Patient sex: M
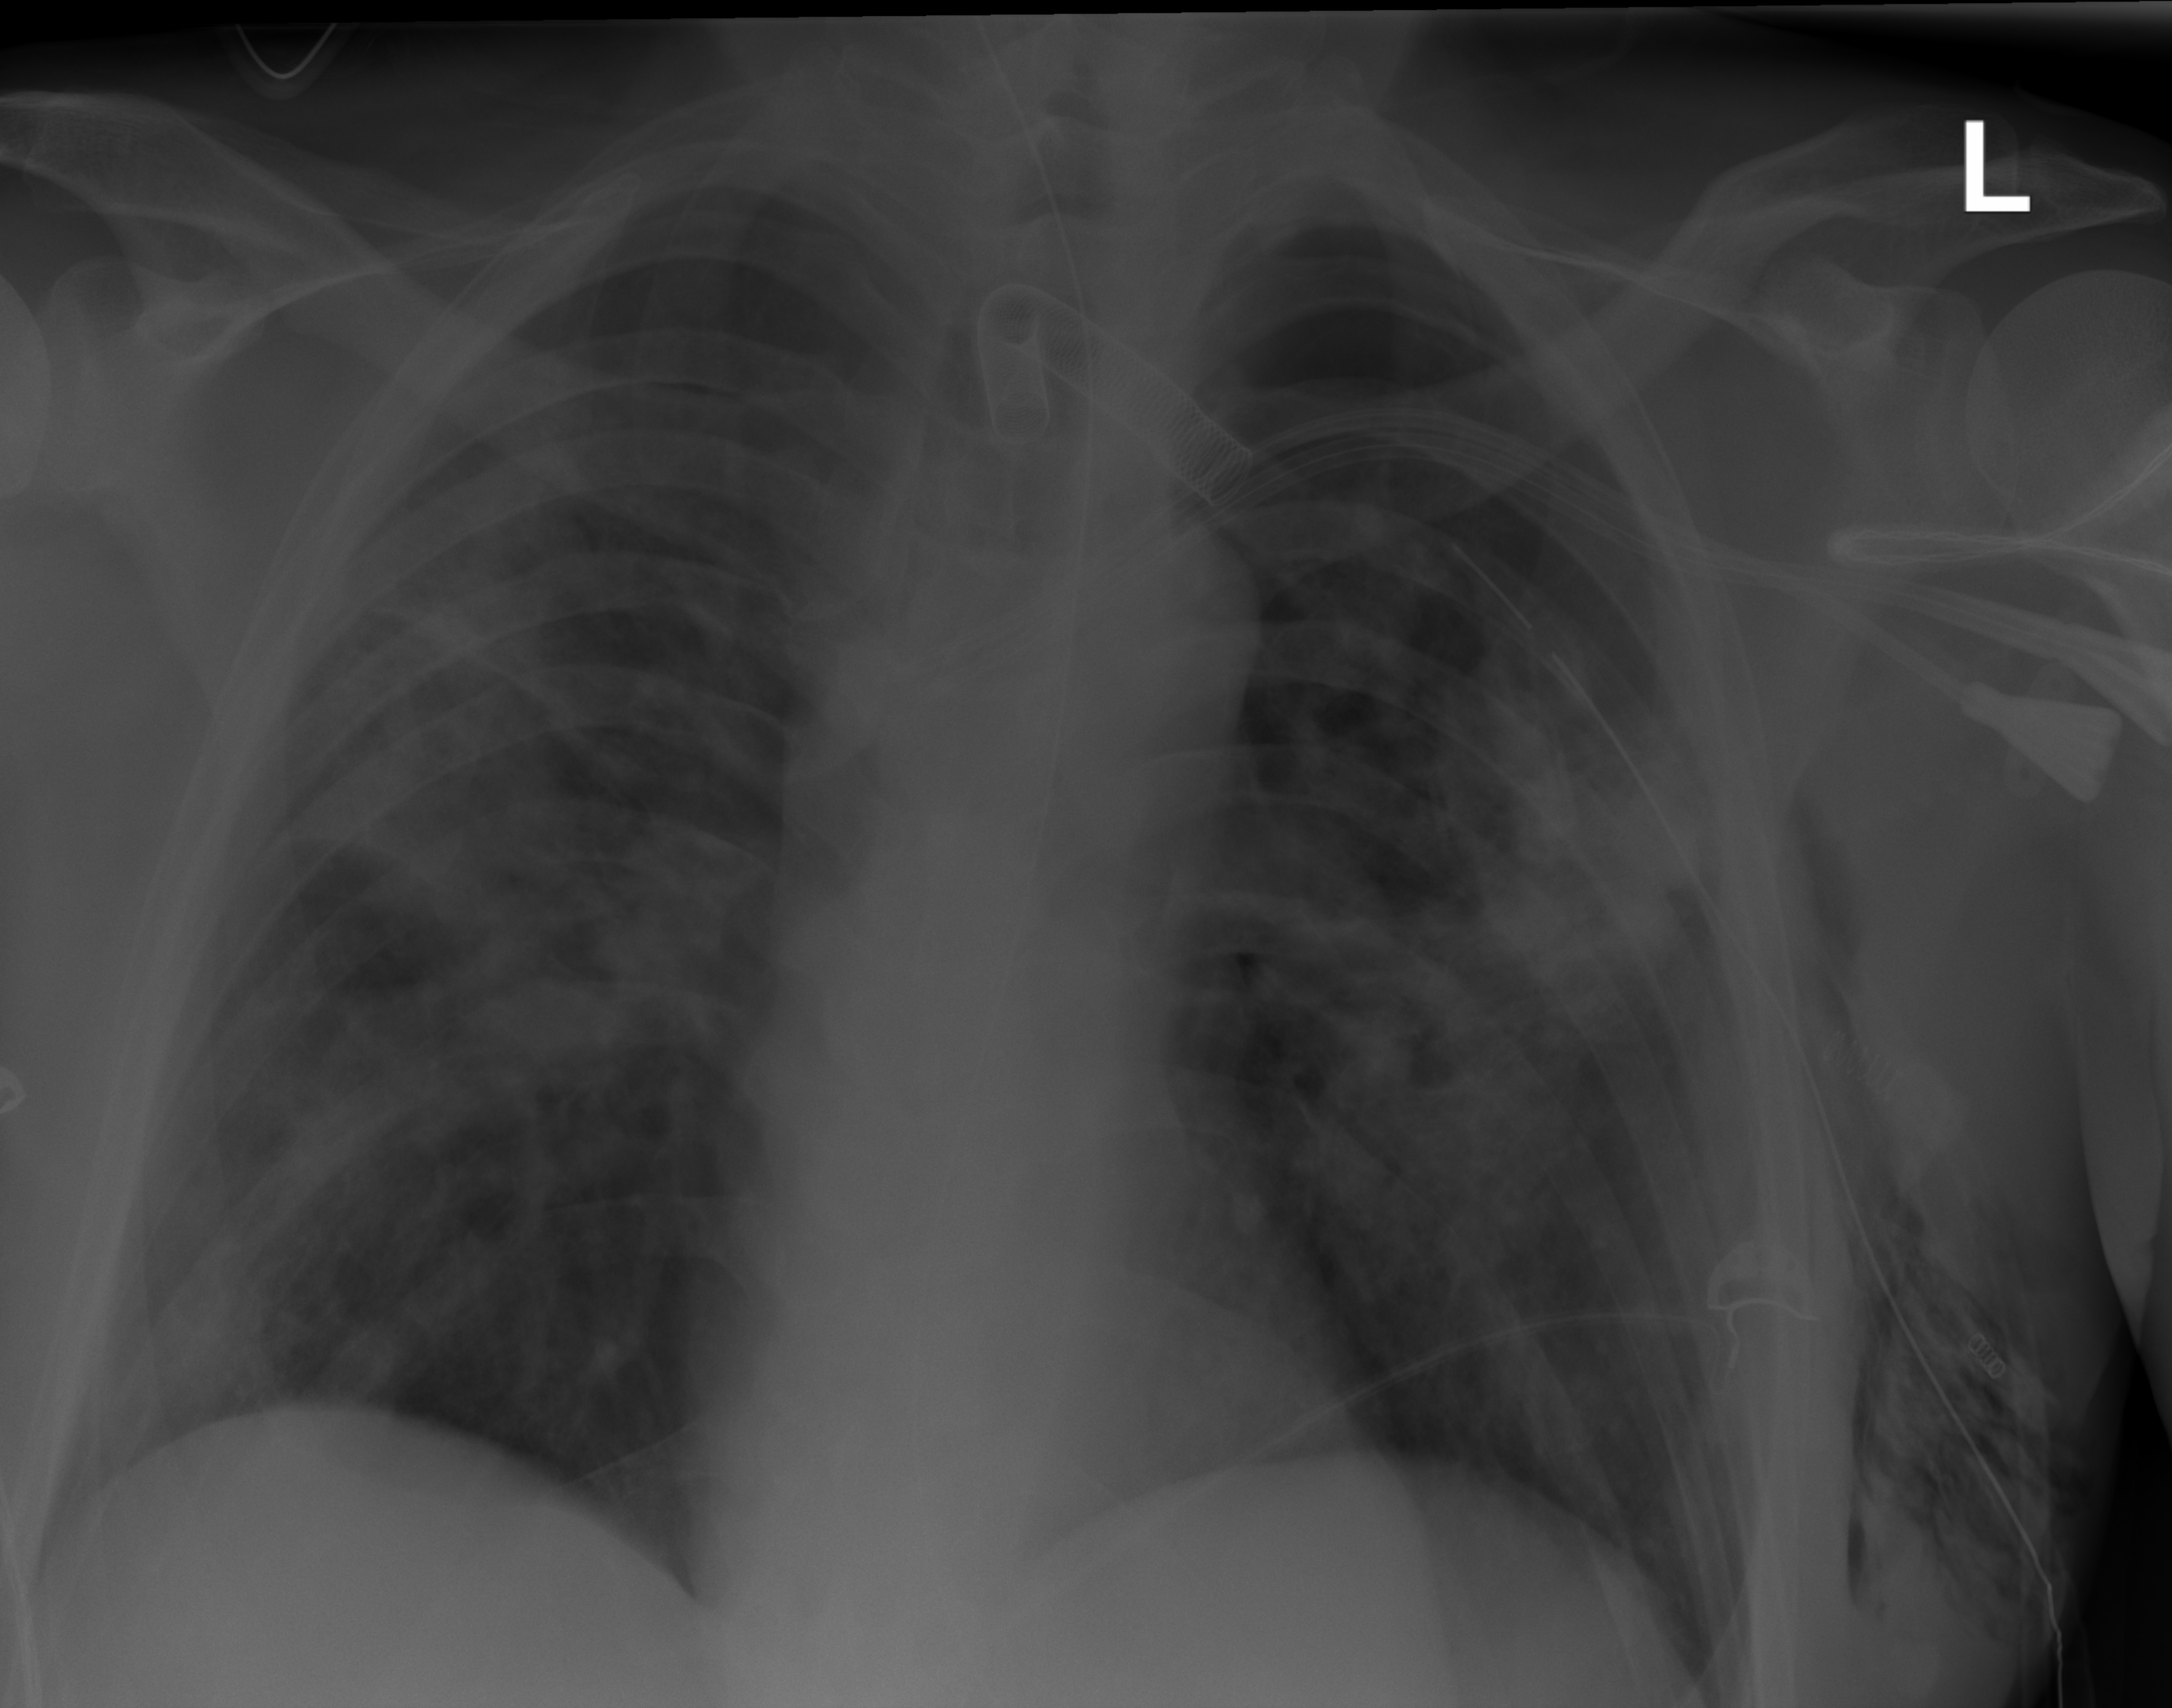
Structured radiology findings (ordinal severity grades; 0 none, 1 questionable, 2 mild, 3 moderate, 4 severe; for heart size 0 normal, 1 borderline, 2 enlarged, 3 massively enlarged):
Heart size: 0
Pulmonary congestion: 0
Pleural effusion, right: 0
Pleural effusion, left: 0
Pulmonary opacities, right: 3
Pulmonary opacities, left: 3
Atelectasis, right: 2
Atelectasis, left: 2